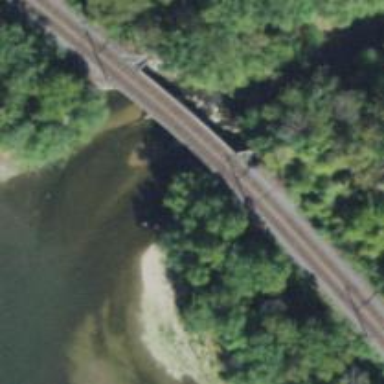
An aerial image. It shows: Railway bridge.